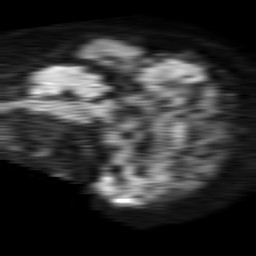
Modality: TRACE
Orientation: sagittal
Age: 66
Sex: male
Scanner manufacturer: philips
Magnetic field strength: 1.5 T
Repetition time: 4.6 s
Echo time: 0.08631 s